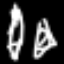
Label: pencil